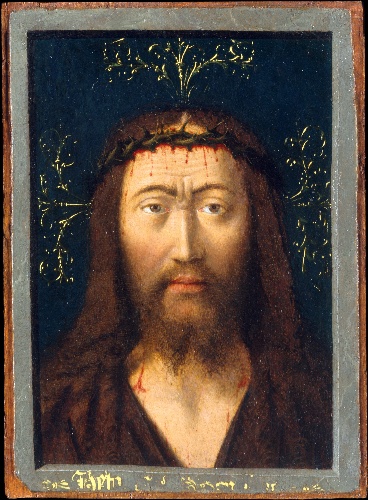
Title: Head of Christ
Artist: Petrus Christus
Artist bio: Netherlandish, Baarle-Hertog (Baerle-Duc), active by 1444–died 1475/76 Bruges
Date: ca. 1445
Object type: Painting
Classification: Paintings
Medium: Oil on parchment, laid down on wood
Dimensions: Overall 5 7/8 x 4 1/4 in. (14.9 x 10.8 cm); parchment 5 3/4 x 4 1/8 in. (14.6 x 10.5 cm)
Department: European Paintings
Credit line: Bequest of Lillian S. Timken, 1959
Accession year: 1960
Repository: Metropolitan Museum of Art, New York, NY
Tags: Christ